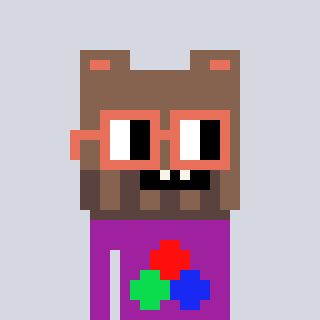
a pixel art character with square orange glasses, a bear-shaped head and a magenta-colored body on a cool background